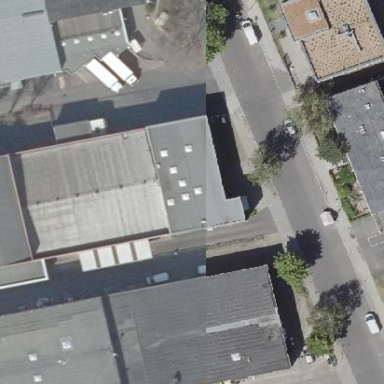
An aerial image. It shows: Industrial building.